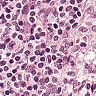
Metastatic tissue present: no